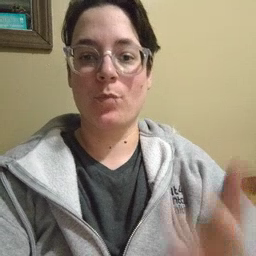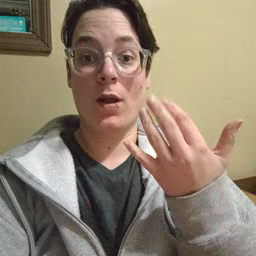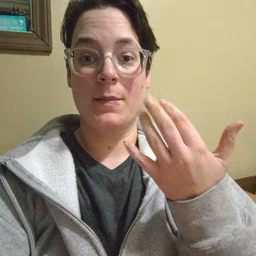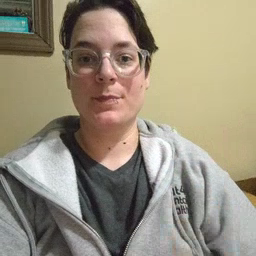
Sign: wait